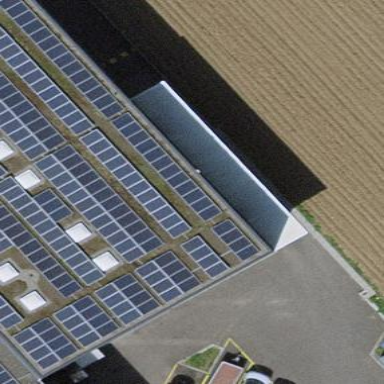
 consisting of solar photovoltaic panels."